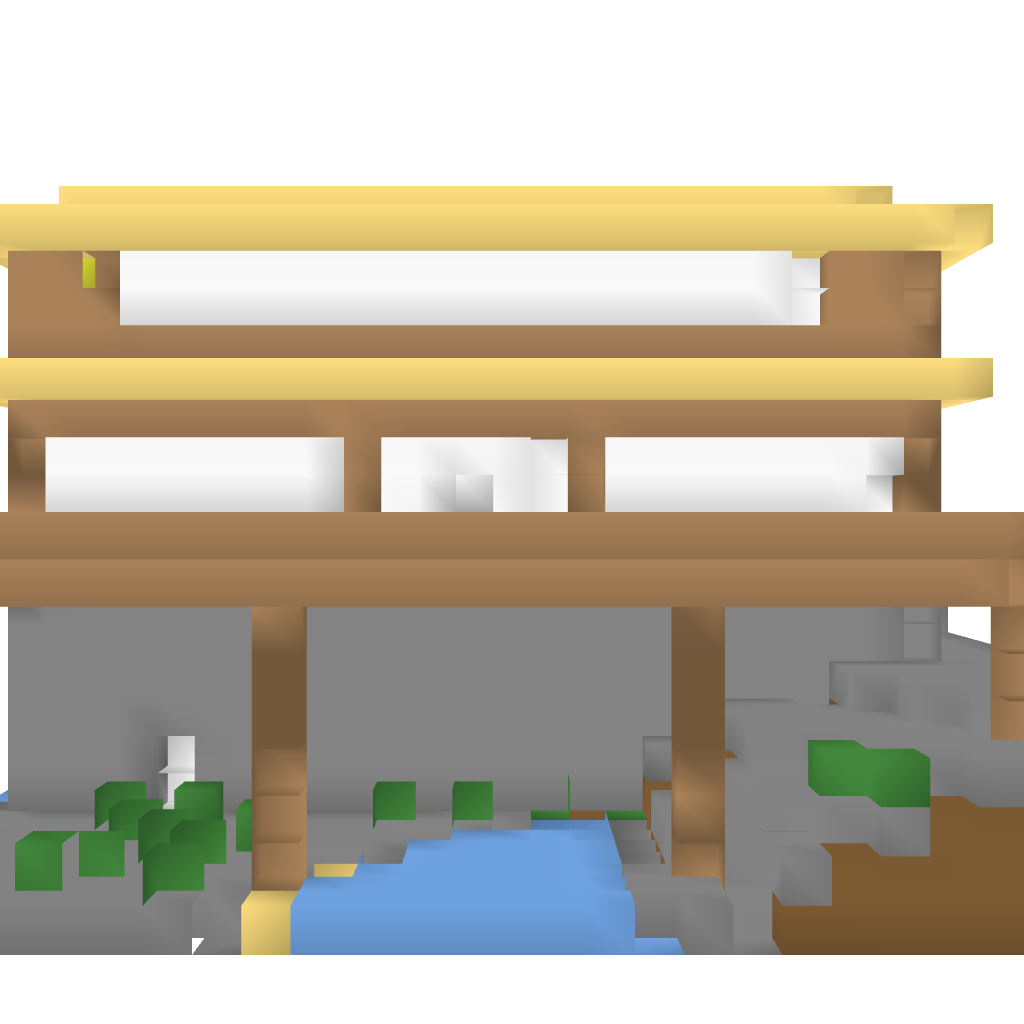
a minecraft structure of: Modern House good quality  bit of water blue grass green and wood